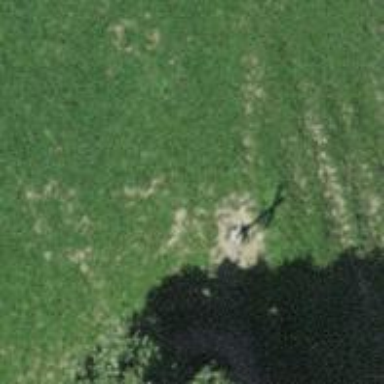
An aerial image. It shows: Wayside cross with historic significance.